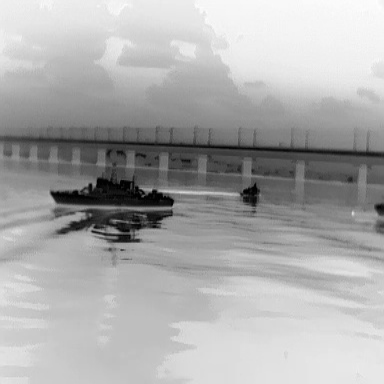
There are two objects shown in the infrared image, including a warship, and a canoe.